Aerial crown-view tile of a tropical tree (Barro Colorado Island, Panama), acquired 20250818:
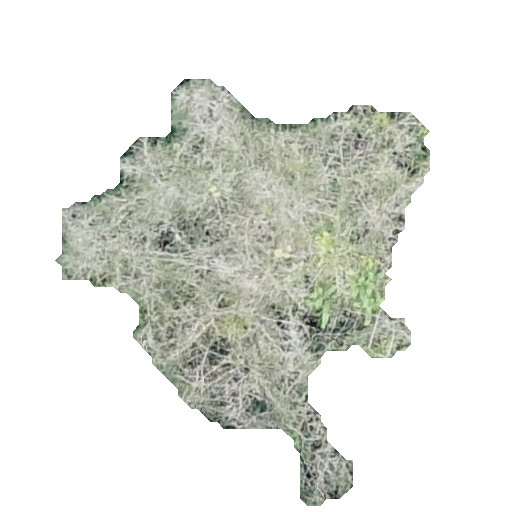
Species: Tabebuia rosea
GBIF accepted scientific name: Tabebuia rosea
Crown area: 121.915 m²